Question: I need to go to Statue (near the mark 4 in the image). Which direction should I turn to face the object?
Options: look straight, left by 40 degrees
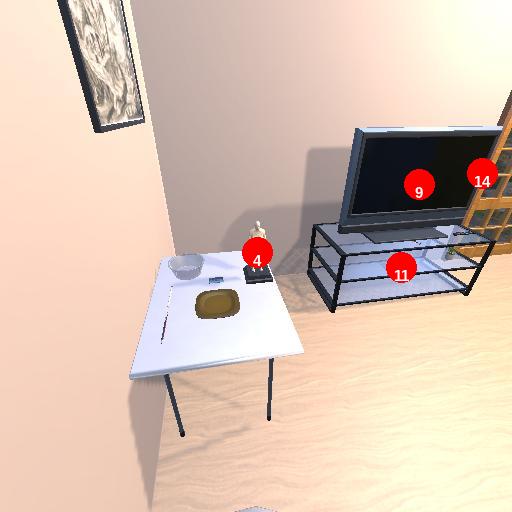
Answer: look straight